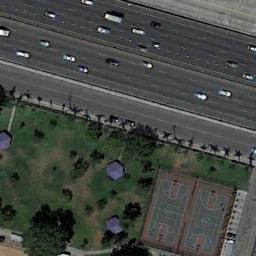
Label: basketball_court